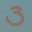
Label: 3